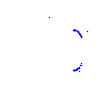
Particle: kaon